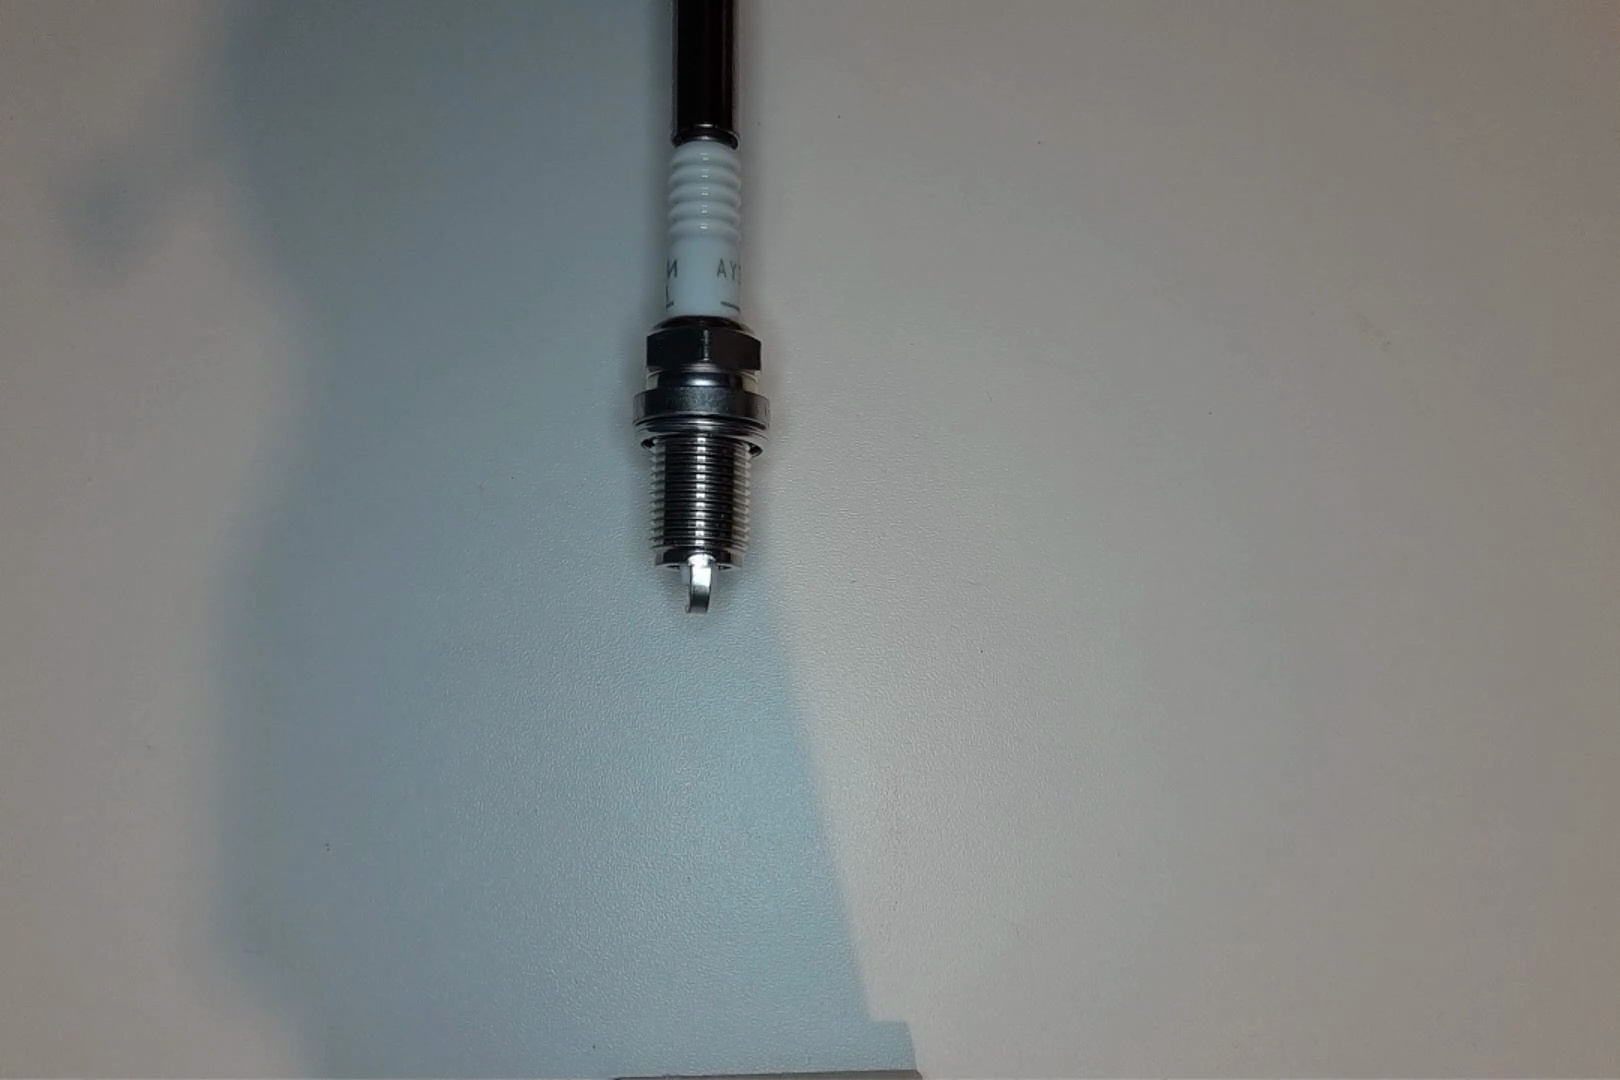
Label: normal